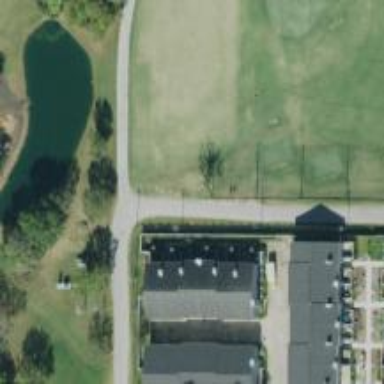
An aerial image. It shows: Path for golf carts.